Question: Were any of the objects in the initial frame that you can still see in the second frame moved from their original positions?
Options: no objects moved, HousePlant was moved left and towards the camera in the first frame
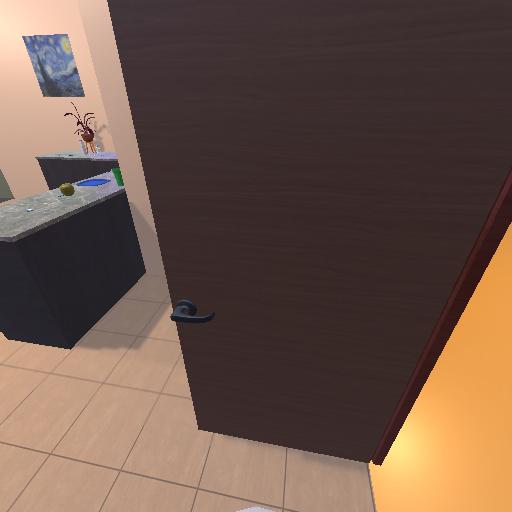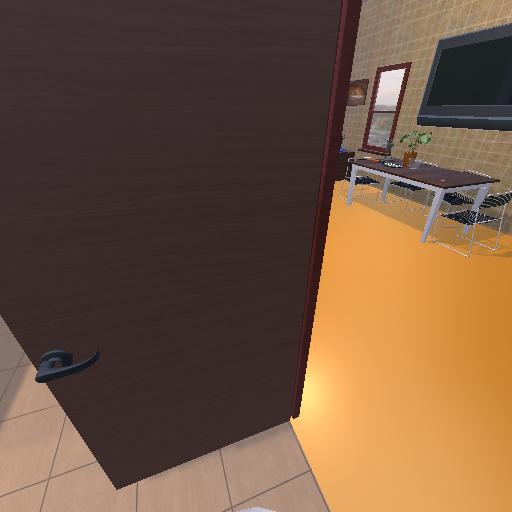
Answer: no objects moved